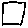
Label: square